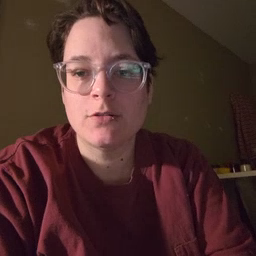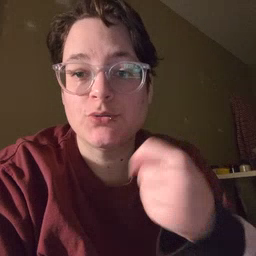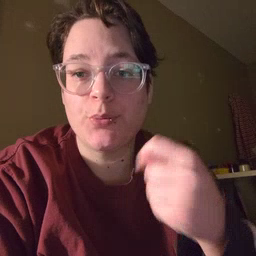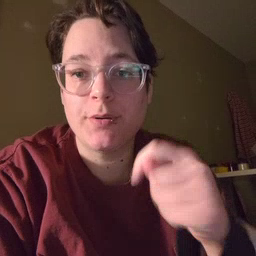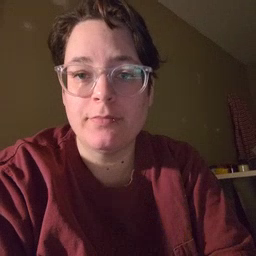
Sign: toy